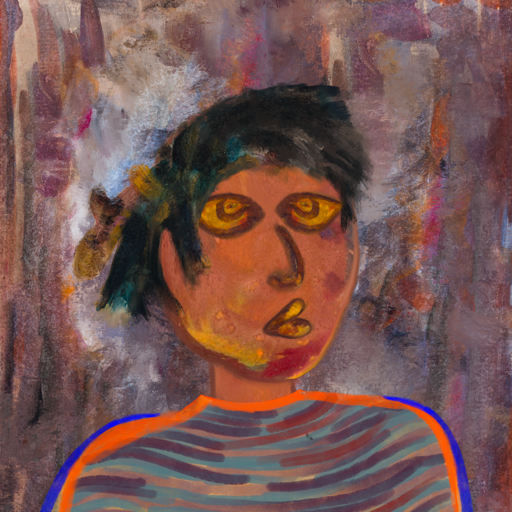
Background: Hypocrite, Head And Neck Side: Mother_And_Son_Son, Face Side: Comrade, Bust: Experience, Hair Side: Pipe, Head Accessory: Blank, Second Necklace: Blank, Necklace: Blank, Baby: Blank